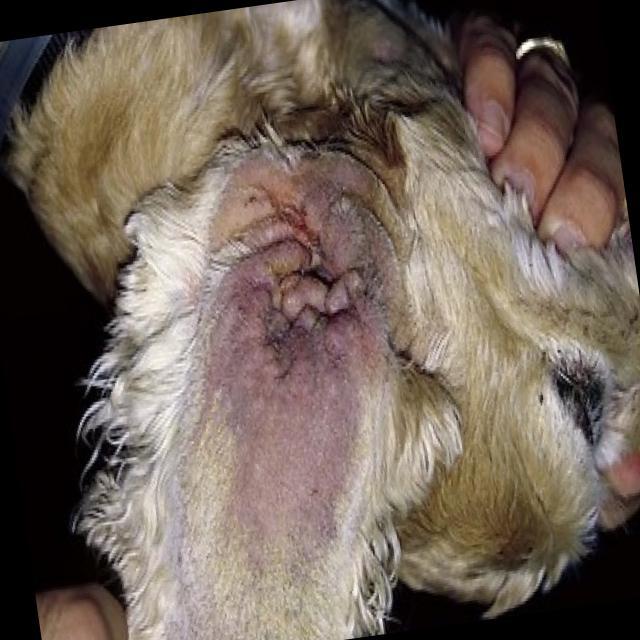
Canine hypersensitivity reaction — allergic skin response with urticaria, erythema, pruritus, and angioedema. May be food, environmental, or flea allergy related.